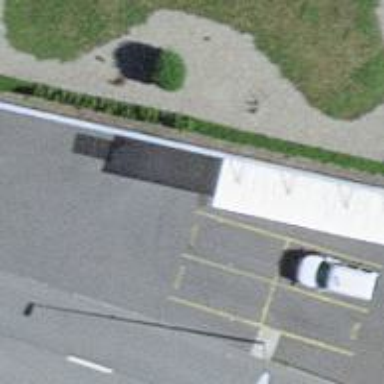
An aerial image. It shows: Fuel station.